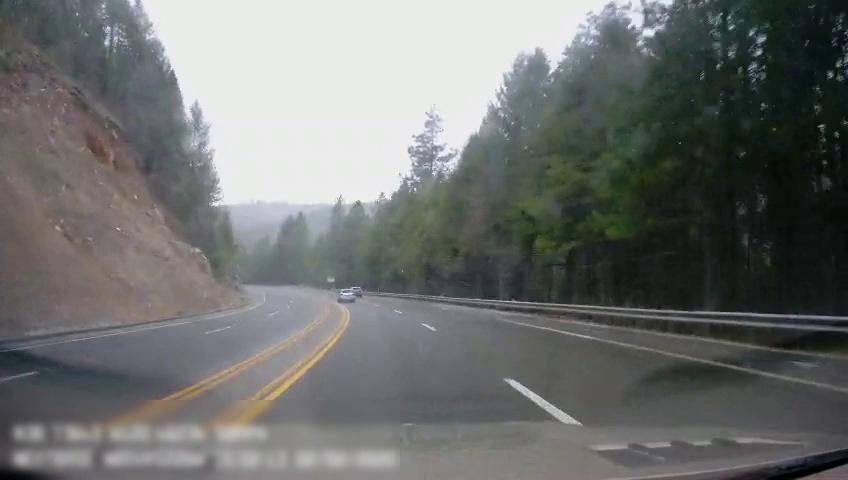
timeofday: Day
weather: Cloudy
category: Drivable Space
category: Vehicles | Car
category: Vehicles | Car
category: Lanes | Alternate Lane
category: Lanes | Alternate Lane
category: Lanes | Alternate Lane
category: Lanes | Current Lane
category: Lanes | Current Lane
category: Lanes | Alternate Lane